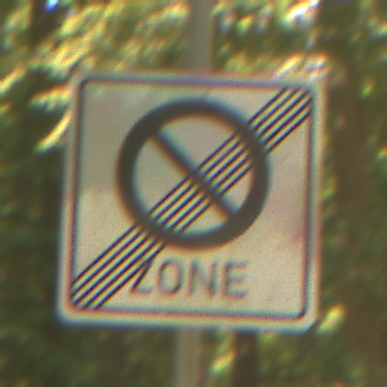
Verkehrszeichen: EndeEingeschraenktesHalteverbotZone
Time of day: Midday
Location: Outdoor (Nature)
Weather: PartlyCloudy
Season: NotSpecified
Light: Natural